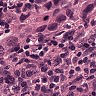
Metastatic tissue present: yes